Question: I am doing this problem but I am completely new to Prolog and I have no idea how to do it.
Nine parts of an electronic board have square shape, the same size and each edge of every part is marked with a letter and a plus or minus sign. The parts are to be assembled into a complete board as shown in the figure below such that the common edges have the same letter and opposite signs. Write a planner in Prolog such that the program takes 'assemble' as the query and outputs how to assemble the parts, i.e. determine the locations and positions of the parts w.r.t. the current positions so that they fit together to make the complete board.

I have tried solving it and I have written the following clauses:
'''
complement(a,aNeg).
complement(b,bNeg).
complement(c,cNeg).
complement(d,dNeg).
complement(aNeg,a).
complement(bNeg,b).
complement(cNeg,c).
complement(dNeg,d).
% Configuration of boards, (board,left,top,right,bottom)
conf(b1,aNeg,bNeg,c,d).
conf(b2,bNeg,a,d,cNeg).
conf(b3,dNeg,cNeg,b,d).
conf(b4,b,dNeg,cNeg,d).
conf(b5,d,b,cNeg,aNeg).
conf(b6,b,aNeg,dNeg,c).
conf(b7,aNeg,bNeg,c,b).
conf(b8,b,aNeg,cNeg,a).
conf(b9,cNeg,bNeg,a,d).
position(b1,J,A).
position(b2,K,B).
position(b3,L,C).
position(b4,M,D).
position(b5,N,E).
position(b6,O,F).
position(b7,P,G).
position(b8,Q,H).
position(b9,R,I).
assemble([A,B,C,E,D,F,G,H,I,J,K,L,M,N,O,P,Q,R]) :-
Variables=[(A,J),(B,K),(C,L),(D,M),(E,N),(F,O),(G,P),(H,Q),(I,R)],
all_different(Variables),
A in 1..3, B in 1..3, C in 1..3, D in 1..3, E in 1..3,
F in 1..3, G in 1..3, H in 1..3, I in 1..3, J in 1..3,
K in 1..3, L in 1..3, M in 1..3, N in 1..3, O in 1..3,
P in 1..3, Q in 1..3, R in 1..3,
% this is where I am stuck, what to write next
'''
I don't know even if they are correct and I am not sure how to proceed further to solve this problem.
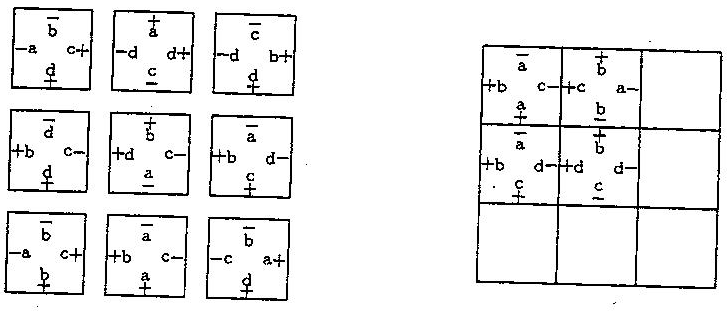
Answer: In terms of performance, the following is no contender to @false's very fast solution.
However, I would like to show you a different way to formulate this, so that you can use the constraint solver to approximate the faster allocation strategy that @false found manually:
'''
:- use_module(library(clpfd)).
board(Board) :-
Board = [[A1,A2,A3],
[B1,B2,B3],
[C1,C2,C3]],
maplist(top_bottom, [A1,A2,A3], [B1,B2,B3]),
maplist(top_bottom, [B1,B2,B3], [C1,C2,C3]),
maplist(left_right, [A1,B1,C1], [A2,B2,C2]),
maplist(left_right, [A2,B2,C2], [A3,B3,C3]),
pieces(Ps0),
foldl(piece_with_id, Ps0, Pss, 0, _),
append(Pss, Ps),
append(Board, Bs0),
maplist(tile_with_var, Bs0, Bs, Vs),
all_distinct(Vs),
tuples_in(Bs, Ps).
tile_with_var(Tile, [V|Tile], V).
top_bottom([_,_,X,_], [Y,_,_,_]) :- X #= -Y.
left_right([_,X,_,_], [_,_,_,Y]) :- X #= -Y.
pieces(Ps) :-
Ps = [[-2,3,4,-1], [1,4,-3,-4], [-3,2,4,-4],
[-4,-3,4,2], [2,-3,-1,4], [-1,-4,3,2],
[-2,3,2,-1], [-1,-3,1,2], [-2,1,4,-3]].
piece_with_id(P0, Ps, N0, N) :-
findall(P, (rotation(P0,P1),P=[N0|P1]), Ps),
N #= N0 + 1.
rotation([A,B,C,D], [A,B,C,D]).
rotation([A,B,C,D], [B,C,D,A]).
rotation([A,B,C,D], [C,D,A,B]).
rotation([A,B,C,D], [D,A,B,C]).
'''
You can now use the "first fail" strategy of CLP(FD) and try the most constrained elements first. With this formulation, the time needed to find all 8 solutions is:
'''
?- time(findall(t, (board(B), term_variables(B, Vs), labeling([ff],Vs)), Ts)).
2,613,325 inferences, 0.208 CPU in 0.208 seconds
Ts = [t, t, t, t, t, t, t, t].
'''
In addition, I would like to offer the following contender for the speed contest, which I obtained with an extensive partial evaluation of the original program:
'''
solution([[[-4,-3,2,4],[2,-1,-4,3],[2,-1,-3,1]],[[-2,3,4,-1],[4,2,-4,-3],[3,2,-1,-2]],[[-4,1,4,-3],[4,2,-3,-1],[1,4,-3,-2]]]).
solution([[[-3,-4,1,4],[-1,-2,3,4],[4,-4,-3,2]],[[-1,4,2,-3],[-3,4,2,-4],[3,2,-1,-4]],[[-2,1,4,-3],[-2,3,2,-1],[1,2,-1,-3]]]).
solution([[[-3,-2,1,4],[-3,-1,4,2],[4,-3,-4,1]],[[-1,-2,3,2],[-4,-3,4,2],[4,-1,-2,3]],[[-3,1,2,-1],[-4,3,2,-1],[2,4,-4,-3]]]).
solution([[[-3,1,2,-1],[-2,3,2,-1],[2,4,-4,-3]],[[-2,1,4,-3],[-2,3,4,-1],[4,2,-4,-3]],[[-4,3,2,-1],[-4,1,4,-3],[4,2,-3,-1]]]).
solution([[[-3,-1,4,2],[4,-3,-4,1],[2,-1,-4,3]],[[-4,-3,4,2],[4,-1,-2,3],[4,-3,-2,1]],[[-4,-3,2,4],[2,-1,-2,3],[2,-1,-3,1]]]).
solution([[[-1,-3,1,2],[2,-1,-2,3],[4,-3,-2,1]],[[-1,-4,3,2],[2,-4,-3,4],[2,-3,-1,4]],[[-3,2,4,-4],[3,4,-1,-2],[1,4,-3,-4]]]).
solution([[[-1,-4,3,2],[-3,-2,1,4],[-1,-3,1,2]],[[-3,-4,1,4],[-1,-2,3,4],[-1,-2,3,2]],[[-1,4,2,-3],[-3,4,2,-4],[-3,2,4,-4]]]).
solution([[[4,-4,-3,2],[2,-4,-3,4],[2,-3,-1,4]],[[3,2,-1,-2],[3,4,-1,-2],[1,4,-3,-4]],[[1,2,-1,-3],[1,4,-3,-2],[3,2,-1,-4]]]).
'''
The 8 solutions are found very rapidly with this formulation:
'''
?- time(findall(t, solution(B), Ts)).
19 inferences, 0.000 CPU in 0.000 seconds
Ts = [t, t, t, t, t, t, t, t].
'''